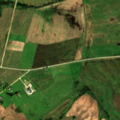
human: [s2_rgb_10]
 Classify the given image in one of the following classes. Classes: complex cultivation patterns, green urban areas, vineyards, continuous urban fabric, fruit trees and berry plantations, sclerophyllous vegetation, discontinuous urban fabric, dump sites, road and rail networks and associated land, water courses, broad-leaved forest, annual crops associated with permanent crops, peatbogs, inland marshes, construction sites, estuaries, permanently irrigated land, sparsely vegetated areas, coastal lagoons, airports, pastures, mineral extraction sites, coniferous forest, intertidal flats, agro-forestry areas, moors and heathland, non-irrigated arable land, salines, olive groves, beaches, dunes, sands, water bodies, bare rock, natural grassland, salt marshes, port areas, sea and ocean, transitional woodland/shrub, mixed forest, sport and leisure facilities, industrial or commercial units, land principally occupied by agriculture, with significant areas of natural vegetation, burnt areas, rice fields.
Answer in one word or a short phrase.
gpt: non-irrigated arable land, complex cultivation patterns